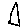
Label: triangle